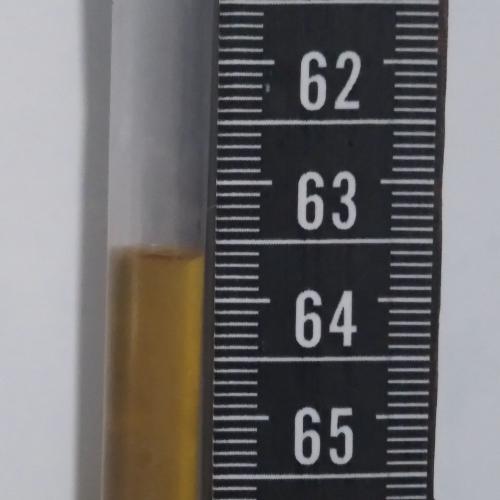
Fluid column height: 63.6 cm